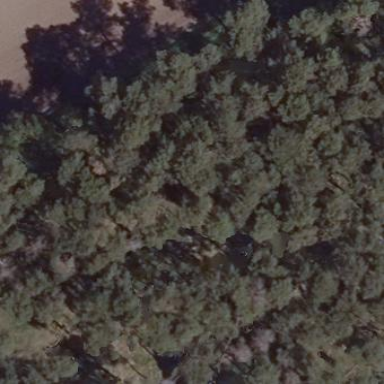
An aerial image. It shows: Forest area.